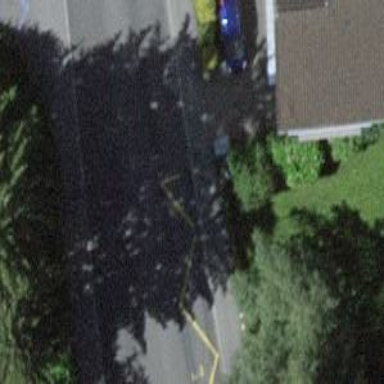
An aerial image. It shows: Bus stop with trolleybus platform for public transport.